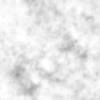
Label: no_change